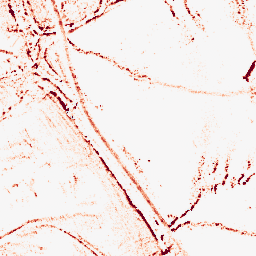
Category: morphological
Decomposition family: morphological_ellipse
Decomposition parameters: operation: opening
width: 5
height: 5
Upsampling method: quintic
Upsampling parameters: scale: 2
Upsampling scale: 2